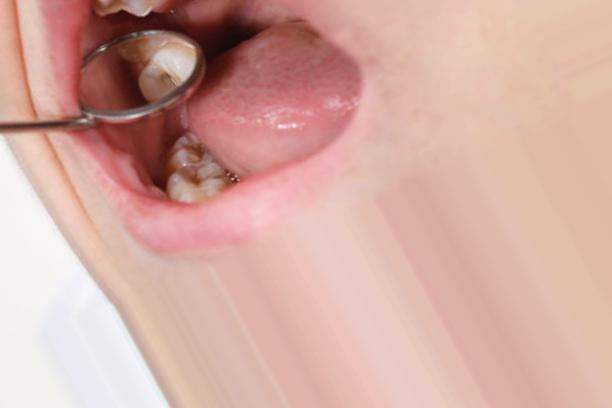
Condition: Caries